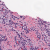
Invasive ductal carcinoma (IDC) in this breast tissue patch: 0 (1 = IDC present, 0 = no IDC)